Question: I just want to have one time 2018 and one time 2019 when the data from 2019 begins it actually looks like this:

When I try to put just two labels it just shows two numbers form the entire chart.
What I would like to achieve is, that the labels on my x-axis (the two years) only gets shown two times although I have a lot of data on the chart, so not all the days as is now the case. I do not really have that much experience with the whole web development thing, so any help is appreciated. Thanks in advance.
'''
var config = {
type: 'line',
data: {
labels: ['26.10.2018', '02.11.2018', '09.11.2018', '16.11.2018', '23.11.2018', '30.11.2018', '07.12.2018', '14.12.2018', '21.12.2018', '28.12.2018', '31.12.2018', '01.01.2018', '04.01.2019', '11.01.2019', '18.01.2019', '25.01.2019', '01.02.2019', '08.02.2019', '15.02.2019', '22.02.2019', '01.03.2019'],
datasets: [{
label: 'Modell',
data: [{
x: '26.10.2018',
y: -4.43
}, {
x: '02.11.2018',
y: -3.47
}, {
x: '09.11.2018',
y: -3.34
}, {
x: '16.11.2018',
y: -3.62
}, {
x: '23.11.2018',
y: -4.20
}, {
x: '30.11.2018',
y: -3.70
}, {
x: '07.12.2018',
y: -4.04
}, {
x: '14.12.2018',
y: -3.75
}, {
x: '21.12.2018',
y: -4.46
}, {
x: '28.12.2018',
y: -4.50
}, {
x: '31.12.2018',
y: -4.50
},
{
x: '01.01.2018',
y: -4.50
}, {
x: '04.01.2018',
y: -4.05
}, {
x: '11.01.2018',
y: -3.76
}, {
x: '18.01.2018',
y: -3.64
}, {
x: '25.01.2018',
y: -3.38
}, {
x: '01.02.2019',
y: -3.09
}, {
x: '08.02.2019',
y: -3.24
}, {
x: '15.02.2019',
y: -2.88
}
],
fill: false,
}]
},
options: {
responsive: true,
title: {
display: true,
text: 'TAM Eurosectors Defensiv'
},
scales: {
xAxes: [{
display: true,
scaleLabel: {
display: true,
labelString: '2018 - 2019'
}
}]
}
}
};
'''
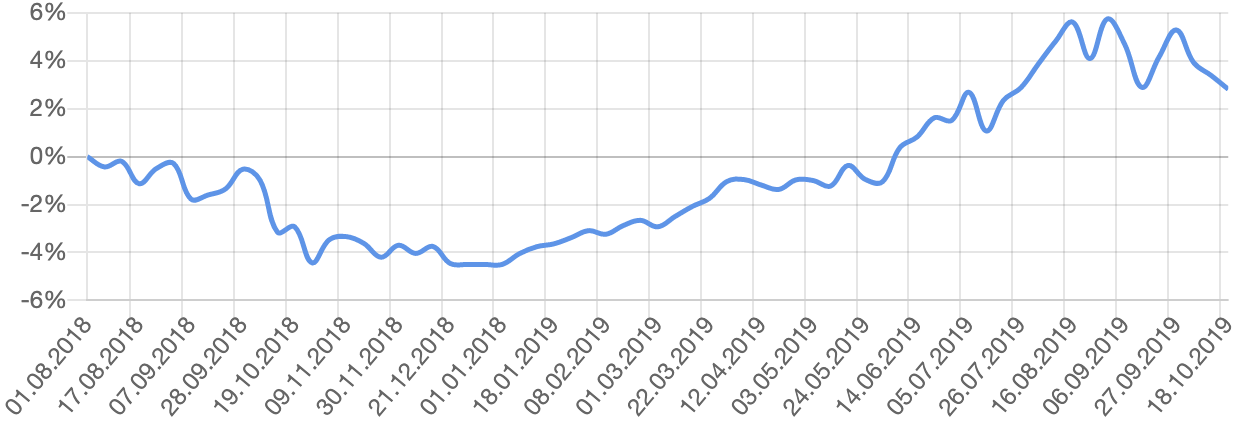
Answer: You should use a <URL> for far more options regarding the time.
'''
scales: {
xAxes: [{
type: 'time',
time: {
unit: 'year'
}
}]
},
'''
You have to import <URL>.
Here's the code for your formatted tooltips:
'''
tooltips: {
callbacks: {
title: function(tooltipItem, data){
return moment(tooltipItem[0].label).format('DD.MM.YYYY')
}
}
}
'''
<URL>
P.S.: You have wrong dates, e.g. '2018-01-01' instead of '2019-01-01' and you don't need extra labels when you put them in you data.